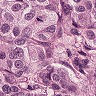
Metastatic tissue present: yes